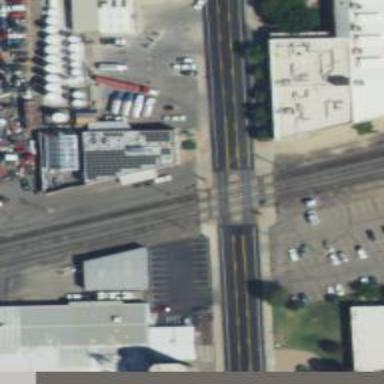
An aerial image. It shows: Railway level crossing.